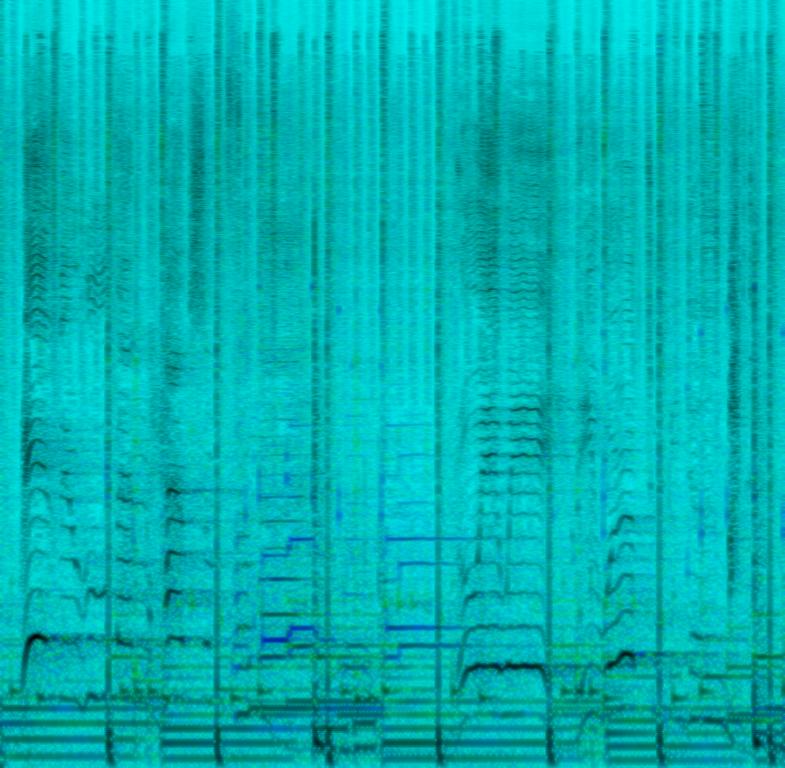
This is a remix of an R&B soul piece. There is a male vocal singing in a laid-back manner joined by an auto-tuned male vocal. The keyboard provides the melody with a gentle bass guitar playing in the background. The rhythmic structure is composed of the acoustic drums and the percussion playing a medium tempo beat. The atmosphere of the piece is groovy and there is a feelgood aura to it. This piece could be used in the soundtrack of a sitcom.